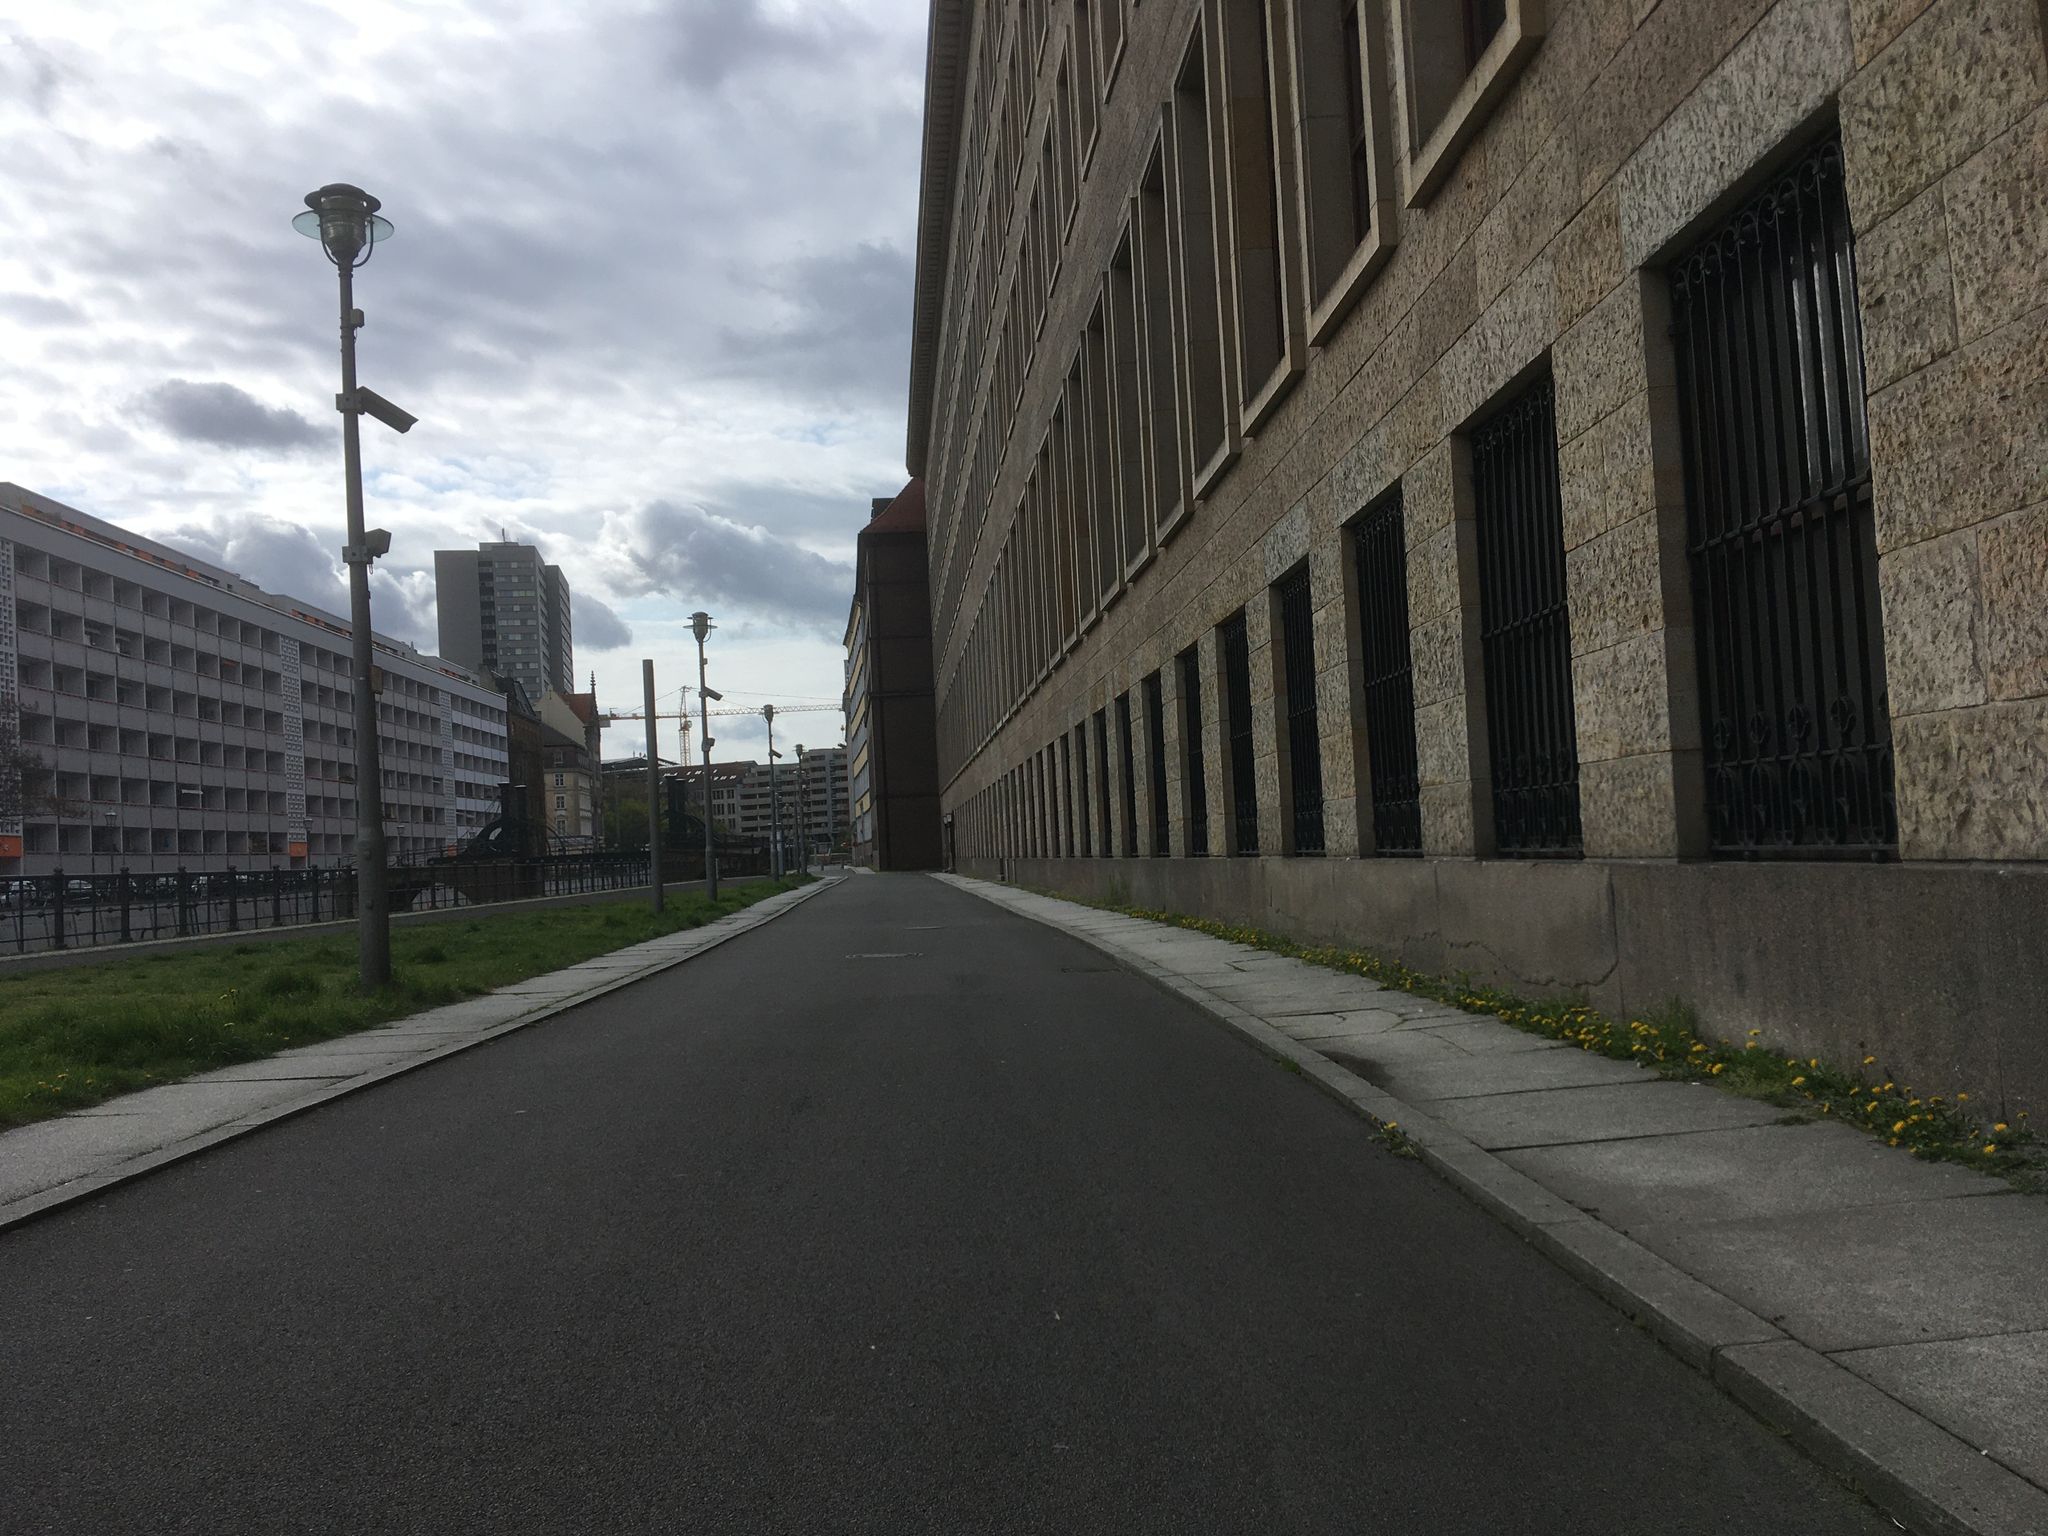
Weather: cloudy
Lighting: day
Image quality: good
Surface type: cycling surface
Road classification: pedestrian
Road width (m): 4
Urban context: urban centre
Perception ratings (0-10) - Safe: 3.65, Lively: 4.59, Beautiful: 7.31, Boring: 5.7, Depressing: 5.67, Wealthy: 7.92